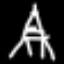
Label: The Eiffel Tower